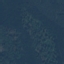
Label: Forest